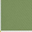
Piece: xx